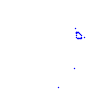
Particle: kaon